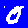
Digit: 0